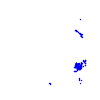
Particle: electron